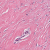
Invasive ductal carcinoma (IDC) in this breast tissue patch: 0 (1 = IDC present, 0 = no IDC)